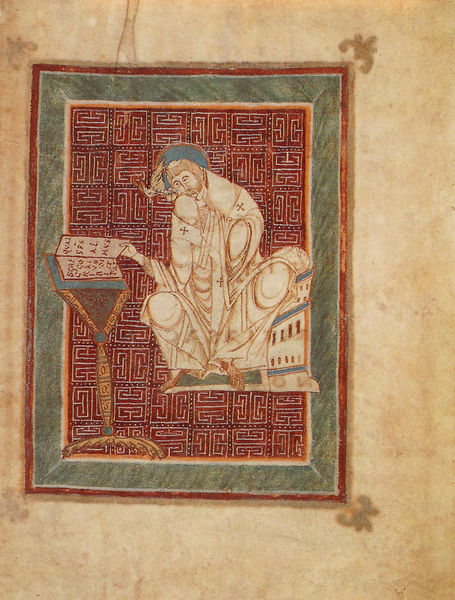
Titel: Sakramentar - Fragment und Evangelistar
Standort: Herkunftsort: Corvey (EU - D - Nds); Herkunftsort: Reichenau (EU - D - BW)
Institution: Leipzig, Universitätbibliothek
Schlagwörter: blau, mann, umhang, vogel, weiß, grün, ocker, sitzen, fenster, zeichnung, gebäude, haus, rot, karo, muster, teppich, kappe, bibel, rahmen, taube, bildnis, kirche, gewand, gold, sessel, füße, schrift, wandteppich, lesen, stola, karos, buch, kreuz, hocken, pult, pergament, heiligenschein, christus, jesus, christlich, priester, romanik, heiliger, lesepult, lesend, heilig, ikone, aureole, mäander, blättern, tonsur, buchmalerei, orthodox, ordensmann